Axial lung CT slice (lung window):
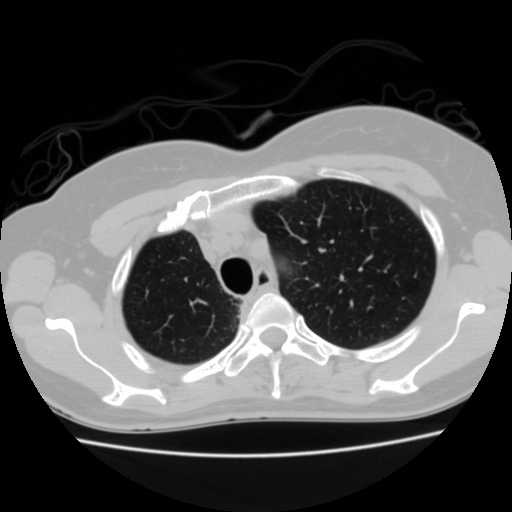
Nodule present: no